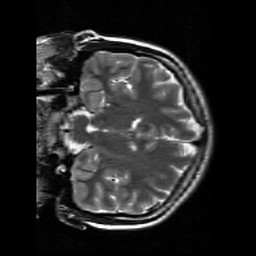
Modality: T2w
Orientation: coronal
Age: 24
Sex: female
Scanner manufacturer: siemens
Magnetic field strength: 3 T
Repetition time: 7 s
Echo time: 0.09 s